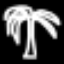
Label: palm tree